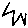
Label: zigzag